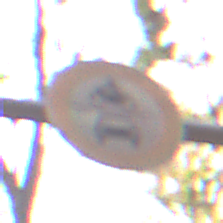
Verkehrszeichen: VerbotKraftfahrzeuge
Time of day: MorningAfternoon
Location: Outdoor (Nature)
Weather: Overcast
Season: Autumn
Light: Natural